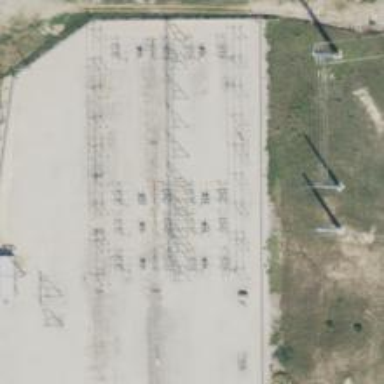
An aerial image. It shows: Switch used for power control.